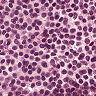
Metastatic tissue present: no